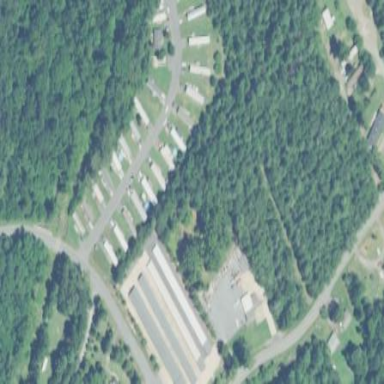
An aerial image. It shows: Storage rental shop.